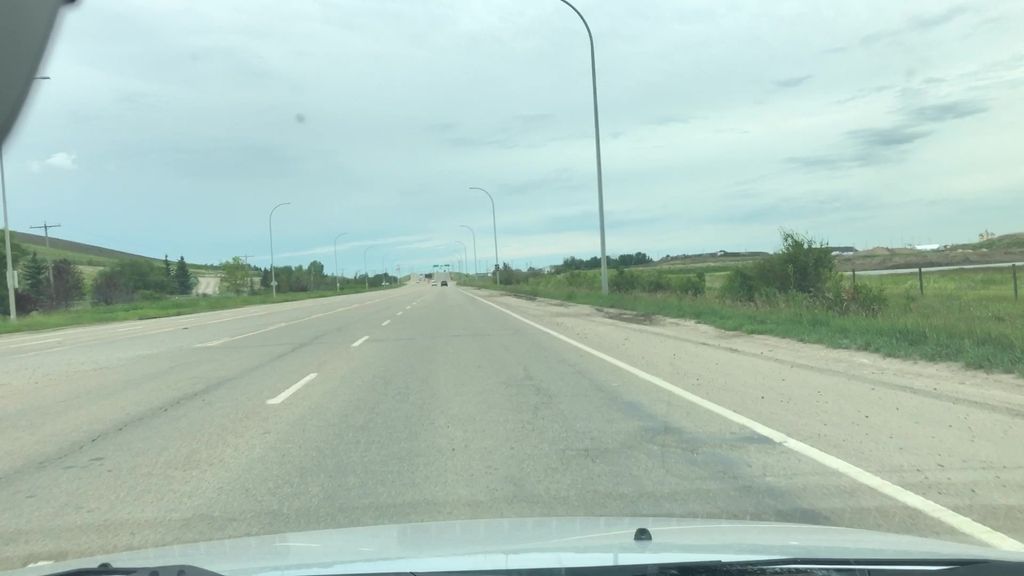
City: edmonton